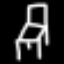
Label: chair